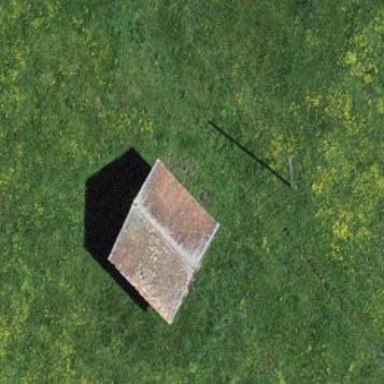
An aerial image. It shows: Shed.